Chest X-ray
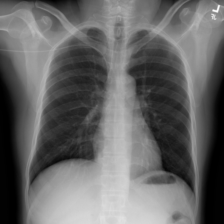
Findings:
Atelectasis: negative
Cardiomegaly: negative
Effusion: negative
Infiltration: negative
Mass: negative
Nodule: negative
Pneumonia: negative
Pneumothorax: negative
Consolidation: negative
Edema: negative
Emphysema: negative
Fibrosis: negative
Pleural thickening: negative
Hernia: negative